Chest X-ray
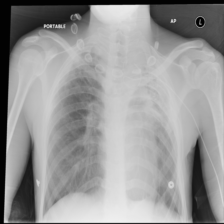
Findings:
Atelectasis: negative
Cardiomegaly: negative
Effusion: negative
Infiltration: negative
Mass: negative
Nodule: negative
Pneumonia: negative
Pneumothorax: negative
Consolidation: negative
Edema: negative
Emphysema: negative
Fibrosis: negative
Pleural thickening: negative
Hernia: negative